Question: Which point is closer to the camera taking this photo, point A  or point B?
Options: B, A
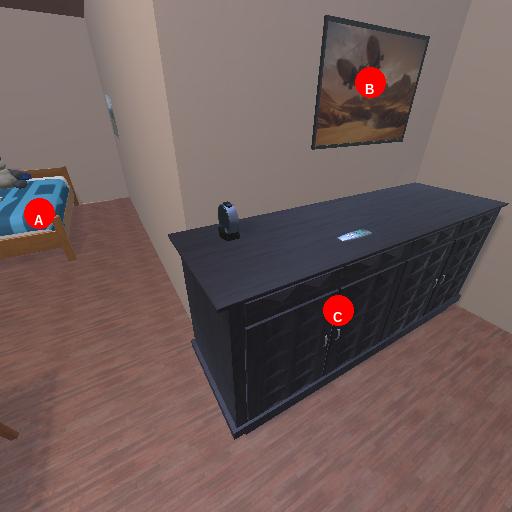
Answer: B